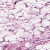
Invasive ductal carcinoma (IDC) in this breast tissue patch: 0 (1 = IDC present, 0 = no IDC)